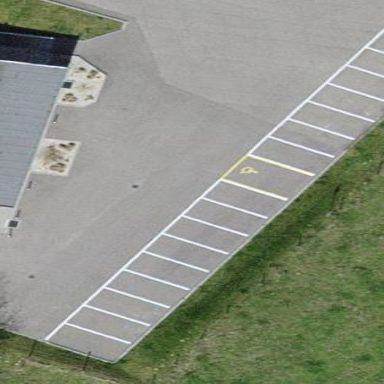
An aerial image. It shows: Parking area.